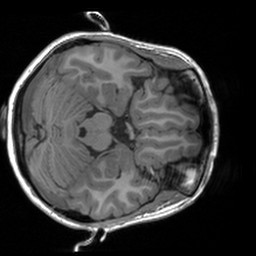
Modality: T1w
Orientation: axial
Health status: healthy
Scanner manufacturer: siemens
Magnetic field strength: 3 T
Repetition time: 1.9 s
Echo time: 0.00226 s